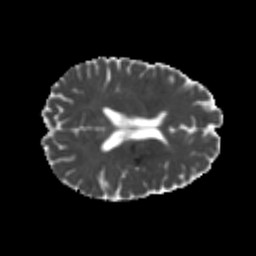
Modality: MD
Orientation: axial
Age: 21
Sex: female
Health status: healthy
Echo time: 0.074 s